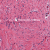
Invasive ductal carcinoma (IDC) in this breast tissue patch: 0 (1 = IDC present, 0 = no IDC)